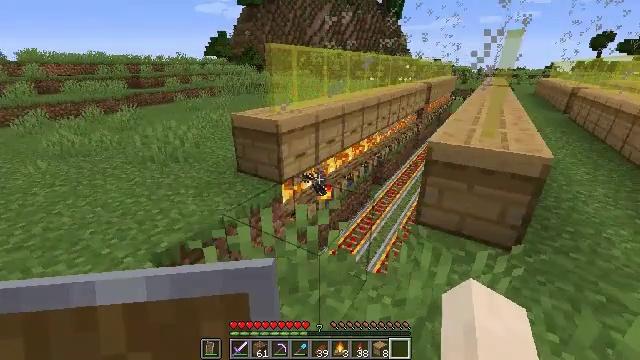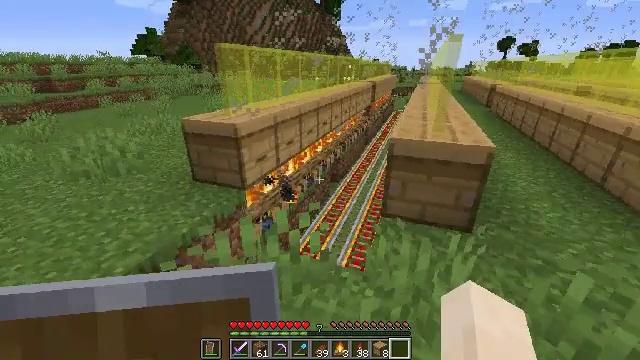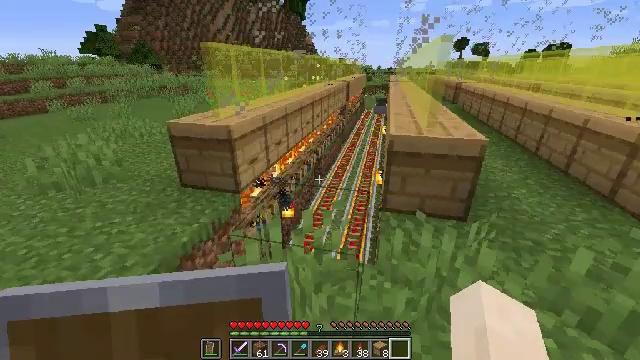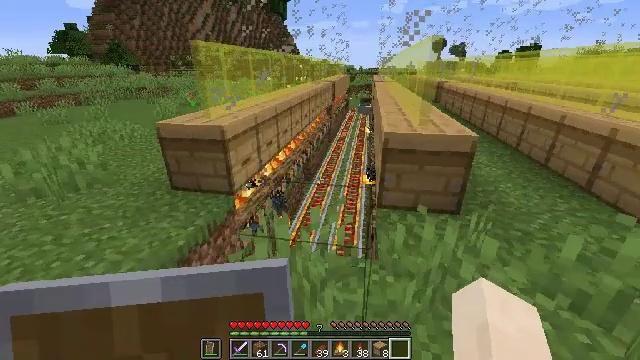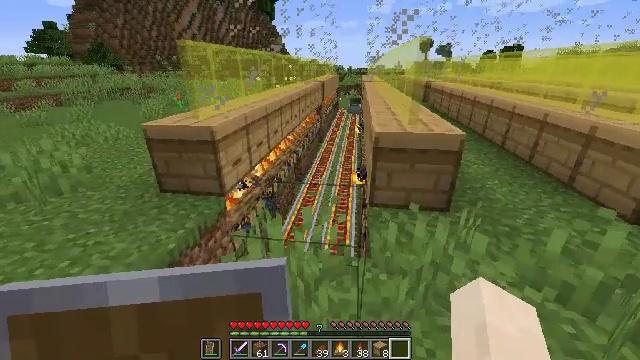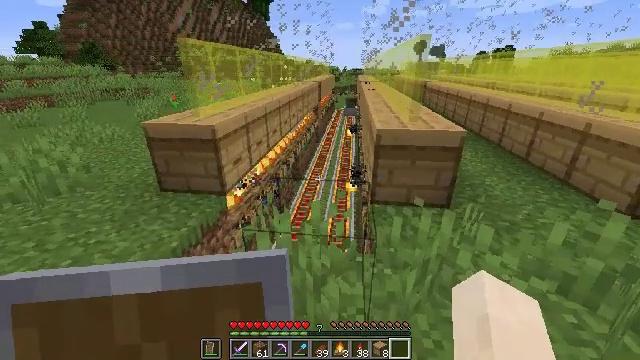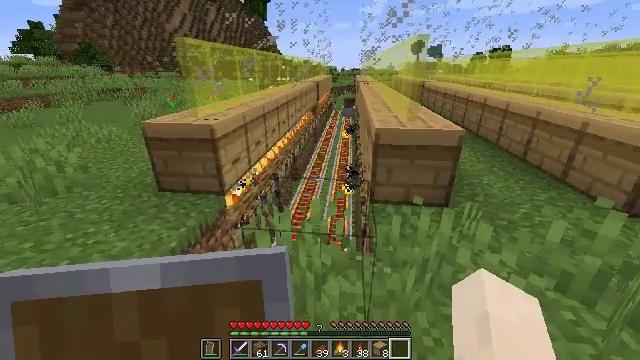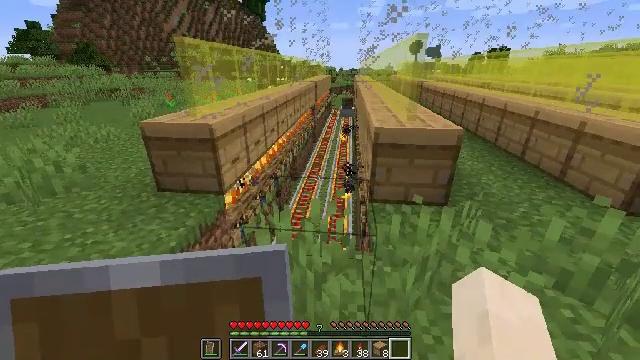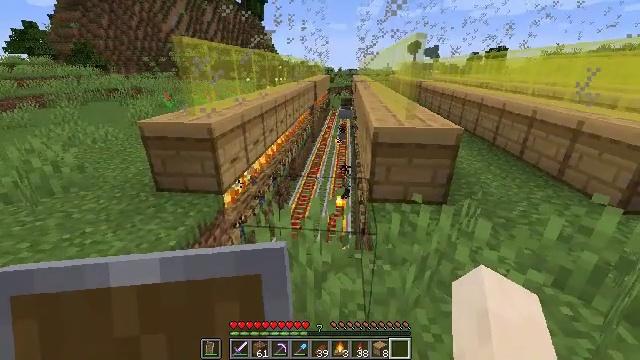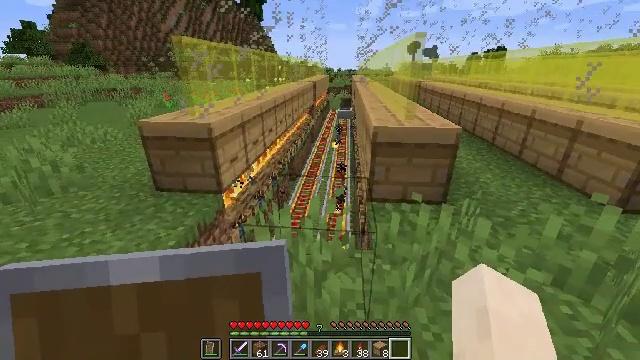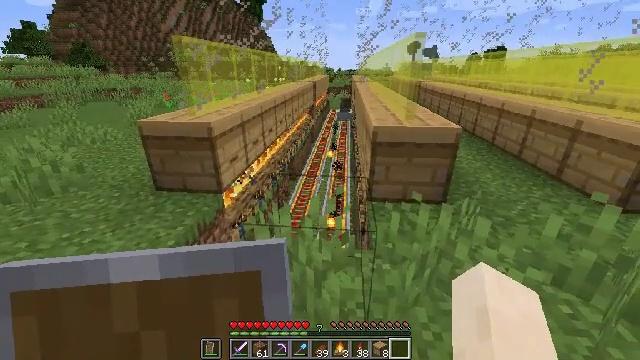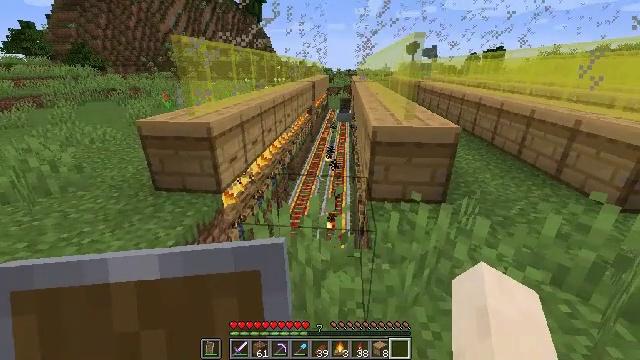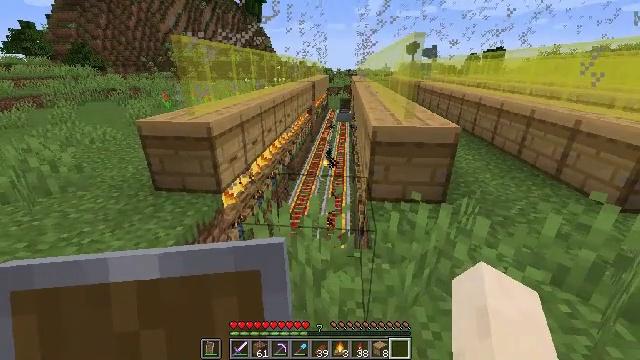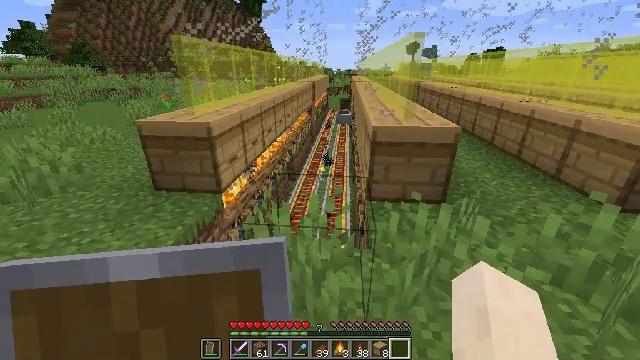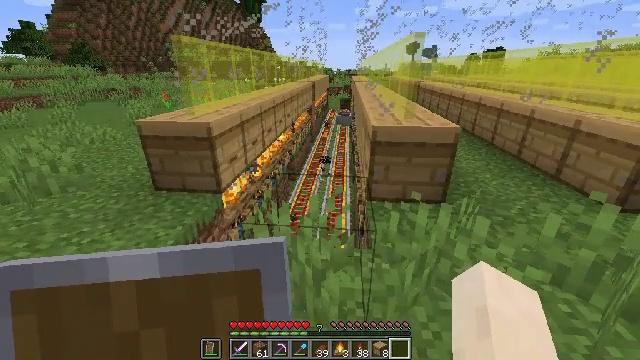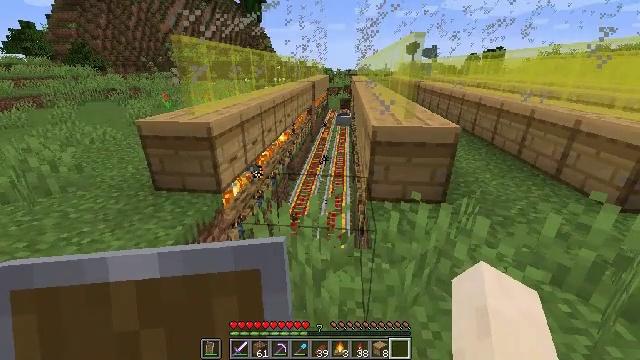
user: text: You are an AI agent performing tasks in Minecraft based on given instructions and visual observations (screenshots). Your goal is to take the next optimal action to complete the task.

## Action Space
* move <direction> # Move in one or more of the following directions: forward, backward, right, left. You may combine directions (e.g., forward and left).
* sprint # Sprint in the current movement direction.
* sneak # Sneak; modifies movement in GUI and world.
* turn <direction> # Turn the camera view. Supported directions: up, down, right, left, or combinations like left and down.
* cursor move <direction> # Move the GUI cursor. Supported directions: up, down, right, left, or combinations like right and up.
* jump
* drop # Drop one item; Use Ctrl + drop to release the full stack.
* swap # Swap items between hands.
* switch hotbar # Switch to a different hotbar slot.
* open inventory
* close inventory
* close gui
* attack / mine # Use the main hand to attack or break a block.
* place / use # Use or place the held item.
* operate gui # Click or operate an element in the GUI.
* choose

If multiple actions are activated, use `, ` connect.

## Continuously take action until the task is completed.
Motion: motion action
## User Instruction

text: Open the crafting table to craft a hopper minecart.
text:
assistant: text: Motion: move left, turn right
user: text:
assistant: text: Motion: move left, turn right
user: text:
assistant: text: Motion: turn right
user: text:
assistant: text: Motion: turn right
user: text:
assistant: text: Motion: turn right
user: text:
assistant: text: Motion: no_op
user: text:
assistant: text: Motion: no_op
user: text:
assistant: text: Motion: no_op
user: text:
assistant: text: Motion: no_op
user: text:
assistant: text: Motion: no_op
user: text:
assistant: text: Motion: no_op
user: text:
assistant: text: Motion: no_op
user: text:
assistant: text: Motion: no_op
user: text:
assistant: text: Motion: no_op
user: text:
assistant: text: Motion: no_op
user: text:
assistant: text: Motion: no_op
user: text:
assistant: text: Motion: no_op
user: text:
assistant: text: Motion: no_op
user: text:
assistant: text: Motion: no_op
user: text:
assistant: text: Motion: no_op
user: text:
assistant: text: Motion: turn right
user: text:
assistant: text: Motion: turn right
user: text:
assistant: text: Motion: move forward, turn right and up
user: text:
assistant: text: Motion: move forward, turn right and up
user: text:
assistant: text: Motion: move forward, turn right and up
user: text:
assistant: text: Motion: turn right and up
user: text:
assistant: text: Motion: turn right
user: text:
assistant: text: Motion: move forward
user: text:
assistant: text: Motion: move forward
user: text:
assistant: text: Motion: move forward, turn left